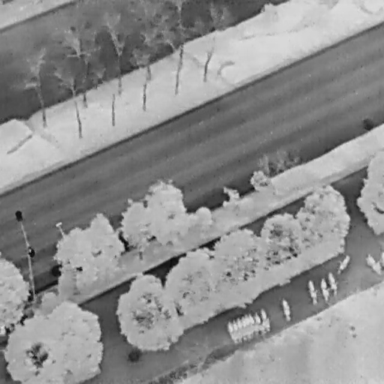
There are 14 Bicycles in the infrared image.